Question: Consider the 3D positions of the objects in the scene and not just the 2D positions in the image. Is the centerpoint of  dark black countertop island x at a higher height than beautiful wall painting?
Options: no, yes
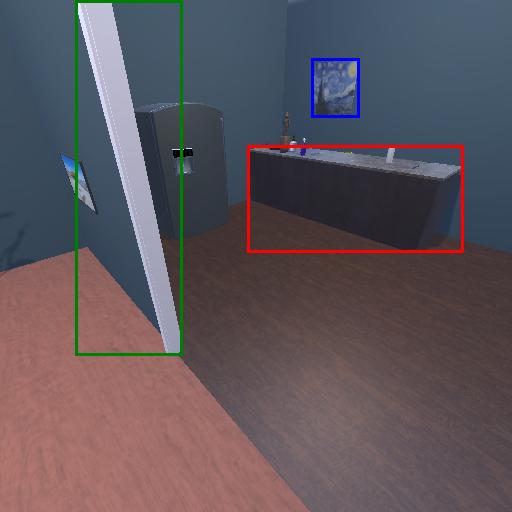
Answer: no